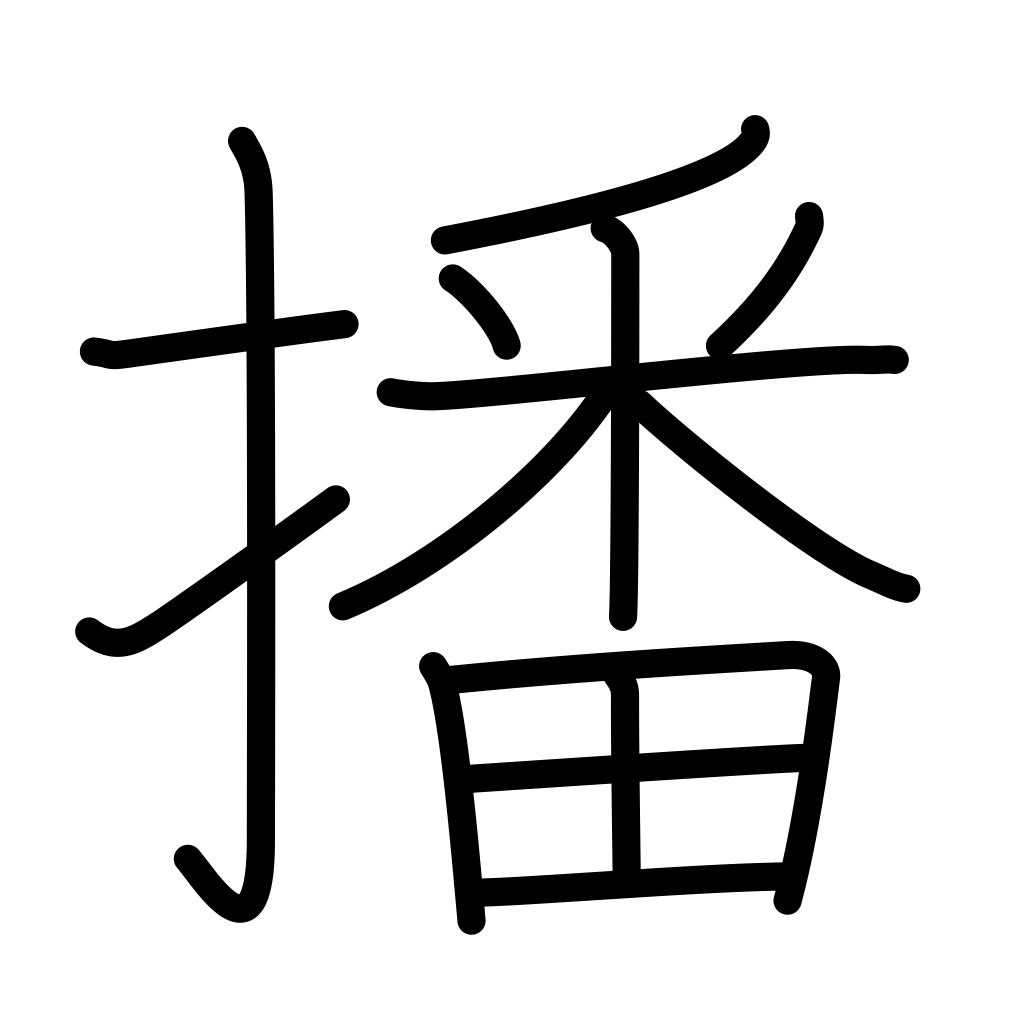
Meaning: plant, sow